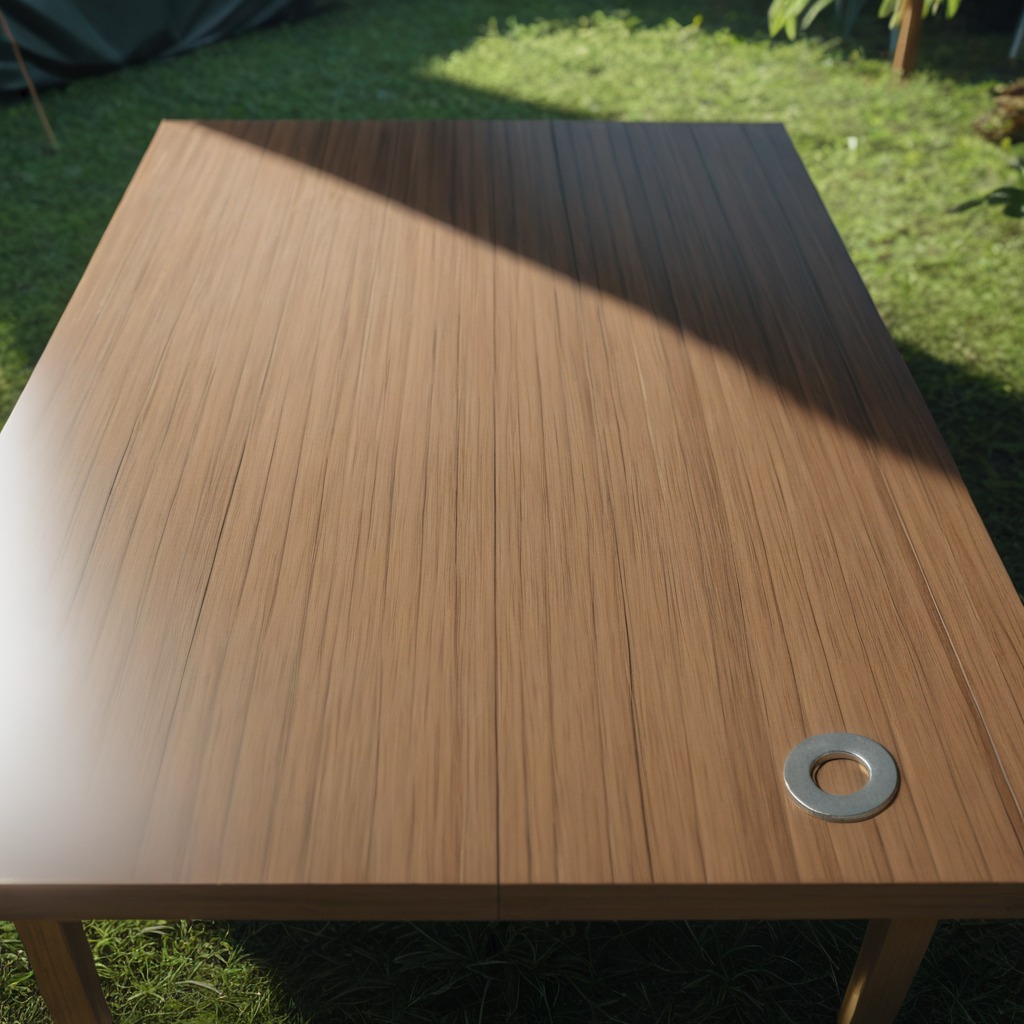
A flat metal washer is lying on a wooden table inside a jungle field workshop tent.